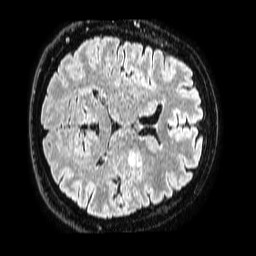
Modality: FLAIR
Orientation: axial
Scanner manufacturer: philips
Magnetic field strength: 1.5 T
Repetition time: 4.8 s
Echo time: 0.3 s